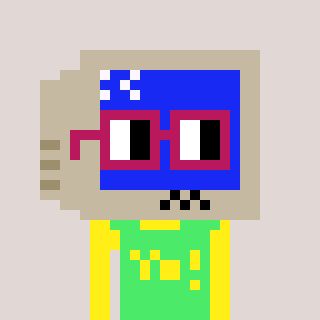
a pixel art character with square dark red glasses, a old monitor-shaped head and a teal-colored body on a warm background